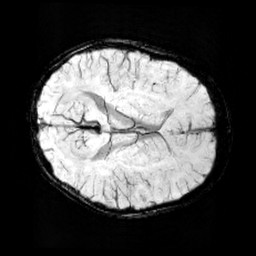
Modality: minIP
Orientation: axial
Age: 12
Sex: male
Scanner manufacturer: siemens
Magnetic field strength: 3 T
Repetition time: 0.027 s
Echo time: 0.02 s